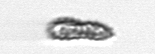
Label: Pseudochattonella_farcimen